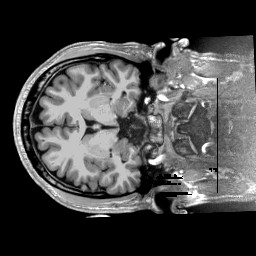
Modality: T1w
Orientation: axial
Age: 32
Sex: male